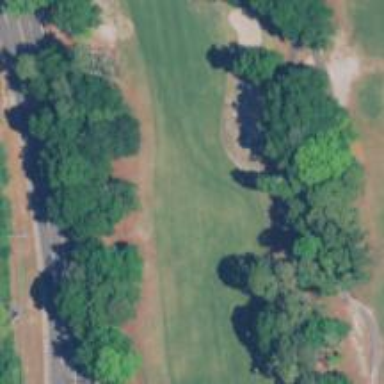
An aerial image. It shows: View of golf hole.